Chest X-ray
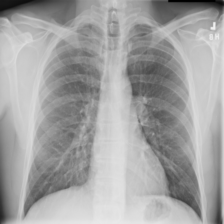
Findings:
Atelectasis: negative
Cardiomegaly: negative
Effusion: negative
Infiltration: negative
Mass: negative
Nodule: negative
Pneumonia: negative
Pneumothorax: negative
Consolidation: negative
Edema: negative
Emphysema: negative
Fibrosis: negative
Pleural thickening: negative
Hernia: negative